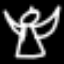
Label: angel